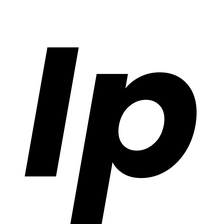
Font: Poppins-BoldItalic